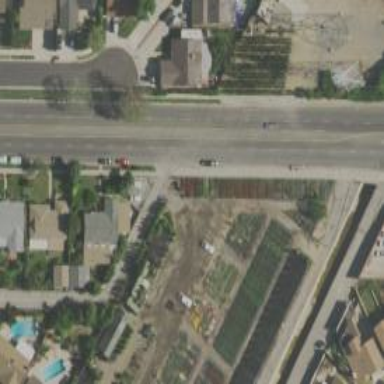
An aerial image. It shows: Alley classified as service road.